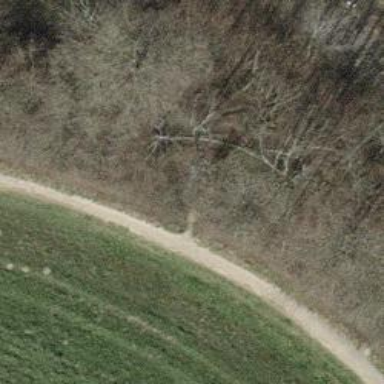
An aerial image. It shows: Dirt path.